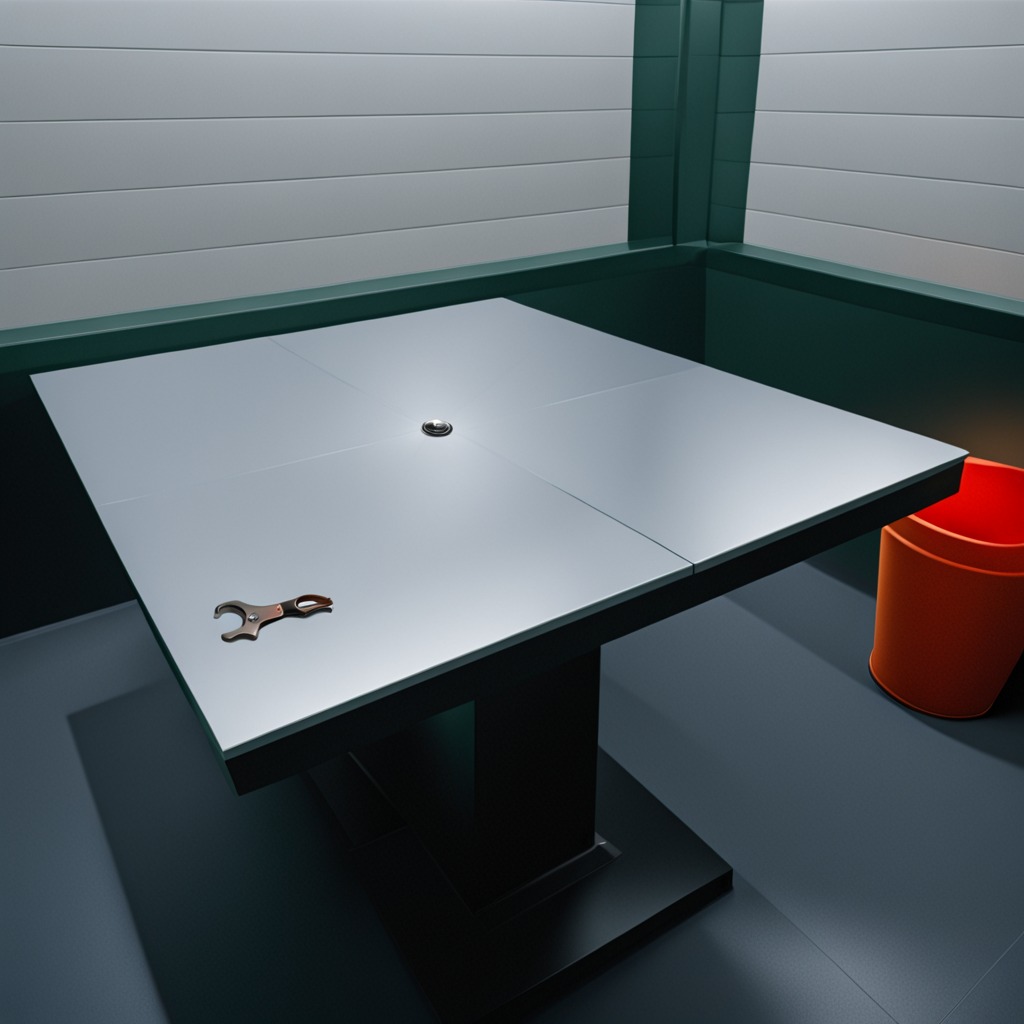
An wrench is lying on the clean empty table in a railway signal maintenance room lit by harsh overhead fluorescents.